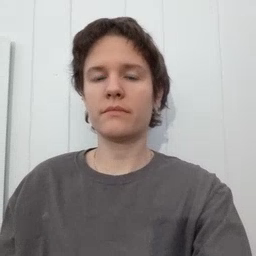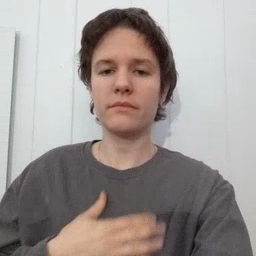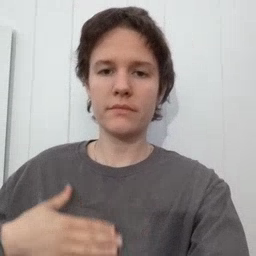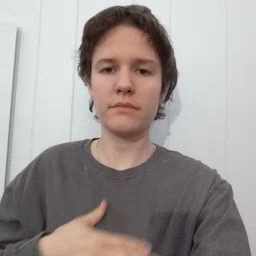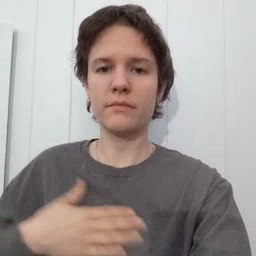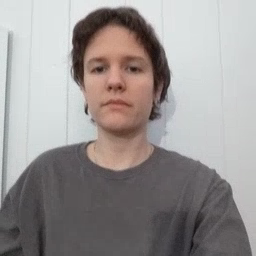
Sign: please